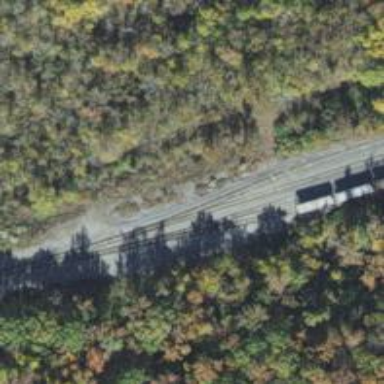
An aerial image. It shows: Railway siding with rails.